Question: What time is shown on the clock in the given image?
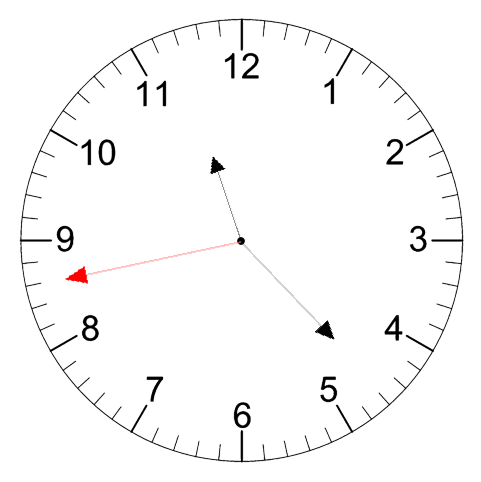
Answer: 11:22:43